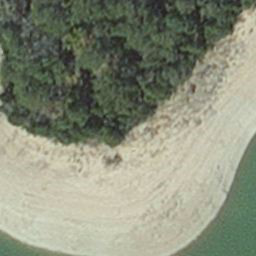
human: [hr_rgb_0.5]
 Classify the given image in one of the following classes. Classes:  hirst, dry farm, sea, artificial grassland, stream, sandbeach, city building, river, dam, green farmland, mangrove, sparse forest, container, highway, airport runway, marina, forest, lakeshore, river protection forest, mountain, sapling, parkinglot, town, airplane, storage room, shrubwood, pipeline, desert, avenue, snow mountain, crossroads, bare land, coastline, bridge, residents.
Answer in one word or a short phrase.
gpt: hirst